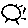
Label: sun